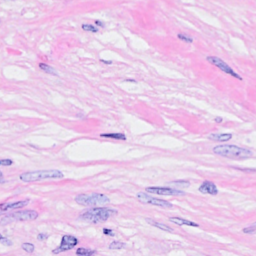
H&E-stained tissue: Breast